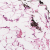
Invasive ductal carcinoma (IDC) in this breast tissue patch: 0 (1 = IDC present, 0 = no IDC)